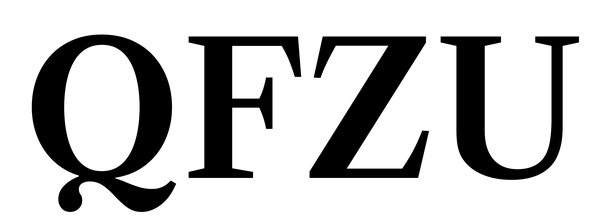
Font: LibreCaslonText_SemiBold